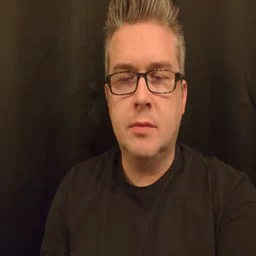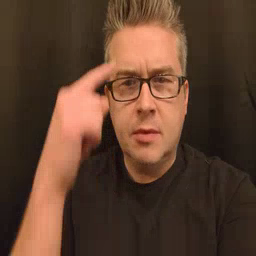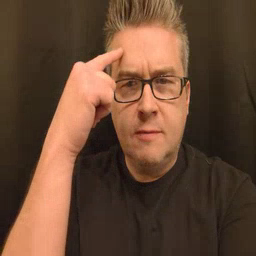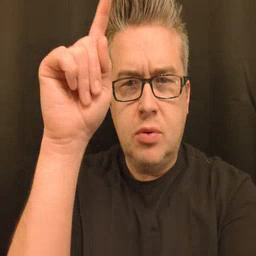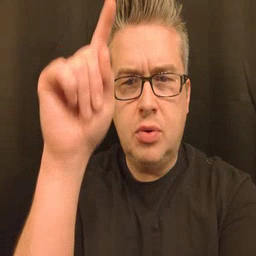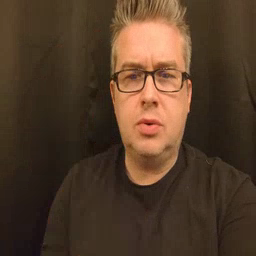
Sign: for